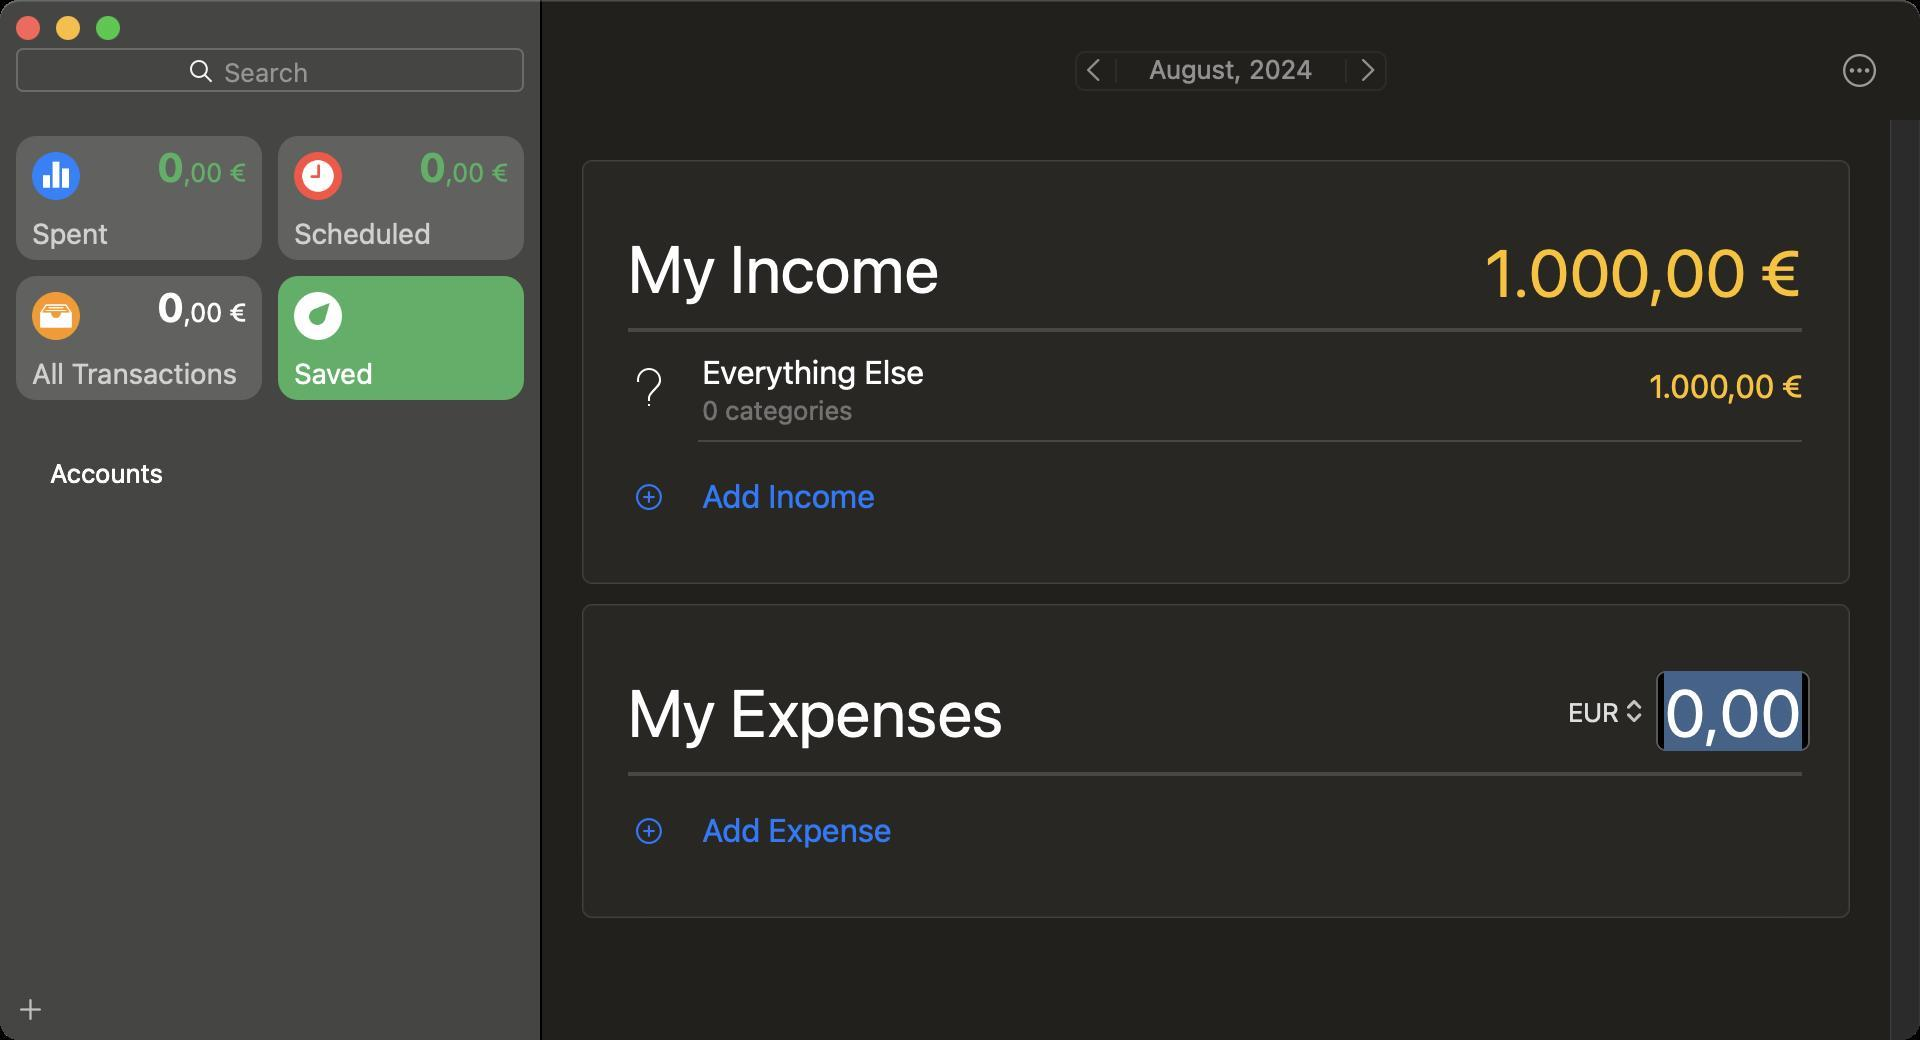
Accessibility tree:
{"name": "Money", "role": "AXWindow", "description": null, "role_description": "standard window", "value": null, "position": "384.00;317.00", "size": "960;520", "children": [{"name": null, "role": "AXSplitGroup", "description": null, "role_description": "split group", "value": null, "position": "0.00;0.00", "size": "960;520", "children": [{"name": null, "role": "AXTextField", "description": null, "role_description": "text field", "value": null, "position": "110.00;27.00", "size": "128;17", "children": []}, {"name": null, "role": "AXList", "description": null, "role_description": "collection", "value": null, "position": "0.00;60.00", "size": "270;150", "children": [{"name": null, "role": "AXList", "description": null, "role_description": "section", "value": null, "position": "8.00;68.00", "size": "254;132", "children": [{"name": null, "role": "AXGroup", "description": null, "role_description": "group", "value": null, "position": "8.00;68.00", "size": "254;132", "children": []}]}]}, {"name": null, "role": "AXScrollArea", "description": null, "role_description": "scroll area", "value": null, "position": "0.00;210.00", "size": "270;280", "children": [{"name": null, "role": "AXOutline", "description": null, "role_description": "outline", "value": null, "position": "0.00;210.00", "size": "255;280", "children": [{"name": null, "role": "AXRow", "description": null, "role_description": "outline row", "value": null, "position": "0.00;220.00", "size": "255;1", "children": [{"name": null, "role": "AXCell", "description": null, "role_description": "cell", "value": null, "position": "10.00;220.00", "size": "235;1", "children": [{"name": null, "role": "AXStaticText", "description": null, "role_description": "text", "value": "", "position": "23.00;212.00", "size": "4;17", "children": []}]}]}, {"name": null, "role": "AXRow", "description": null, "role_description": "outline row", "value": null, "position": "0.00;221.00", "size": "255;30", "children": [{"name": null, "role": "AXCell", "description": null, "role_description": "cell", "value": null, "position": "10.00;221.00", "size": "235;30", "children": [{"name": null, "role": "AXStaticText", "description": null, "role_description": "text", "value": "Accounts", "position": "23.00;227.50", "size": "61;17", "children": []}]}]}, {"name": null, "role": "AXColumn", "description": null, "role_description": "column", "value": null, "position": "10.00;210.00", "size": "235;280", "children": []}]}, {"name": null, "role": "AXScrollBar", "description": null, "role_description": "scroll bar", "value": 0.0, "position": "255.00;210.00", "size": "15;280", "children": []}]}, {"name": "", "role": "AXButton", "description": "add", "role_description": "button", "value": null, "position": "8.00;495.50", "size": "14;18", "children": []}, {"name": null, "role": "AXSplitter", "description": null, "role_description": "splitter", "value": 270.0, "position": "270.00;28.00", "size": "1;492", "children": []}, {"name": "", "role": "AXButton", "description": "action", "role_description": "button", "value": null, "position": "920.00;25.00", "size": "20;20", "children": []}, {"name": null, "role": "AXScrollArea", "description": null, "role_description": "scroll area", "value": null, "position": "271.00;60.00", "size": "689;460", "children": [{"name": null, "role": "AXGroup", "description": null, "role_description": "group", "value": null, "position": "288.00;78.00", "size": "640;218", "children": [{"name": null, "role": "AXOutline", "description": null, "role_description": "outline", "value": null, "position": "297.00;91.00", "size": "622;195", "children": [{"name": null, "role": "AXRow", "description": null, "role_description": "outline row", "value": null, "position": "297.00;101.00", "size": "622;65", "children": [{"name": null, "role": "AXCell", "description": null, "role_description": "cell", "value": null, "position": "307.00;101.00", "size": "602;65", "children": [{"name": null, "role": "AXTextField", "description": null, "role_description": "text field", "value": "1.000,00 €", "position": "734.00;113.50", "size": "171;40", "children": []}, {"name": null, "role": "AXStaticText", "description": null, "role_description": "text", "value": "My Income", "position": "312.00;113.50", "size": "164;40", "children": []}, {"name": null, "role": "AXStaticText", "description": null, "role_description": "text", "value": "", "position": "312.00;141.00", "size": "8;17", "children": []}, {"name": null, "role": "AXImage", "description": "", "role_description": "image", "value": null, "position": "314.00;123.00", "size": "21;21", "children": []}]}]}, {"name": null, "role": "AXRow", "description": null, "role_description": "outline row", "value": null, "position": "297.00;166.00", "size": "622;55", "children": [{"name": null, "role": "AXCell", "description": null, "role_description": "cell", "value": null, "position": "307.00;166.00", "size": "602;55", "children": [{"name": null, "role": "AXTextField", "description": null, "role_description": "text field", "value": "1.000,00 €", "position": "816.00;182.00", "size": "89;23", "children": []}, {"name": null, "role": "AXImage", "description": "", "role_description": "image", "value": null, "position": "314.00;183.00", "size": "21;21", "children": []}, {"name": null, "role": "AXStaticText", "description": null, "role_description": "text", "value": "Everything Else", "position": "347.00;175.00", "size": "124;22", "children": []}, {"name": null, "role": "AXStaticText", "description": null, "role_description": "text", "value": "0 categories", "position": "349.00;196.00", "size": "84;17", "children": []}]}]}, {"name": null, "role": "AXRow", "description": null, "role_description": "outline row", "value": null, "position": "297.00;221.00", "size": "622;55", "children": [{"name": null, "role": "AXCell", "description": null, "role_description": "cell", "value": null, "position": "307.00;221.00", "size": "602;55", "children": [{"name": null, "role": "AXImage", "description": "AddBudgetRecordButton", "role_description": "image", "value": null, "position": "314.00;235.00", "size": "21;27", "children": []}, {"name": null, "role": "AXStaticText", "description": null, "role_description": "text", "value": "", "position": "313.00;276.00", "size": "0;0", "children": []}, {"name": null, "role": "AXTextField", "description": null, "role_description": "text field", "value": "", "position": "349.00;239.00", "size": "154;22", "children": []}]}]}, {"name": null, "role": "AXColumn", "description": null, "role_description": "column", "value": null, "position": "307.00;91.00", "size": "602;195", "children": []}]}]}, {"name": null, "role": "AXGroup", "description": null, "role_description": "group", "value": null, "position": "288.00;300.00", "size": "640;163", "children": [{"name": null, "role": "AXOutline", "description": null, "role_description": "outline", "value": null, "position": "297.00;313.00", "size": "622;140", "children": [{"name": null, "role": "AXRow", "description": null, "role_description": "outline row", "value": null, "position": "297.00;323.00", "size": "622;65", "children": [{"name": null, "role": "AXCell", "description": null, "role_description": "cell", "value": null, "position": "307.00;323.00", "size": "602;65", "children": [{"name": null, "role": "AXTextField", "description": null, "role_description": "text field", "value": "0,00", "position": "828.00;335.50", "size": "77;40", "children": []}, {"name": null, "role": "AXPopUpButton", "description": null, "role_description": "pop up button", "value": "EUR", "position": "781.00;347.00", "size": "46;17", "children": []}, {"name": null, "role": "AXStaticText", "description": null, "role_description": "text", "value": "My Expenses", "position": "312.00;335.50", "size": "197;40", "children": []}, {"name": null, "role": "AXStaticText", "description": null, "role_description": "text", "value": "", "position": "312.00;363.00", "size": "8;17", "children": []}, {"name": null, "role": "AXImage", "description": "", "role_description": "image", "value": null, "position": "314.00;345.00", "size": "21;21", "children": []}]}]}, {"name": null, "role": "AXRow", "description": null, "role_description": "outline row", "value": null, "position": "297.00;388.00", "size": "622;55", "children": [{"name": null, "role": "AXCell", "description": null, "role_description": "cell", "value": null, "position": "307.00;388.00", "size": "602;55", "children": [{"name": null, "role": "AXImage", "description": "AddBudgetRecordButton", "role_description": "image", "value": null, "position": "314.00;402.00", "size": "21;27", "children": []}, {"name": null, "role": "AXStaticText", "description": null, "role_description": "text", "value": "", "position": "313.00;443.00", "size": "0;0", "children": []}, {"name": null, "role": "AXTextField", "description": null, "role_description": "text field", "value": "", "position": "349.00;406.00", "size": "154;22", "children": []}]}]}, {"name": null, "role": "AXColumn", "description": null, "role_description": "column", "value": null, "position": "307.00;313.00", "size": "602;140", "children": []}]}]}, {"name": null, "role": "AXScrollBar", "description": null, "role_description": "scroll bar", "value": 0.0, "position": "945.00;60.00", "size": "15;460", "children": []}]}, {"name": null, "role": "AXGroup", "description": null, "role_description": "group", "value": null, "position": "536.50;24.50", "size": "158;23", "children": [{"name": null, "role": "AXButton", "description": "go left", "role_description": "button", "value": null, "position": "536.50;24.50", "size": "22;23", "children": []}, {"name": null, "role": "AXButton", "description": "August, 2024", "role_description": "button", "value": null, "position": "558.50;24.50", "size": "115;23", "children": []}, {"name": null, "role": "AXButton", "description": "go right", "role_description": "button", "value": null, "position": "673.50;24.50", "size": "21;23", "children": []}]}]}, {"name": null, "role": "AXButton", "description": null, "role_description": "close button", "value": null, "position": "7.00;6.00", "size": "14;16", "children": []}, {"name": null, "role": "AXButton", "description": null, "role_description": "full screen button", "value": null, "position": "47.00;6.00", "size": "14;16", "children": [{"name": null, "role": "AXGroup", "description": null, "role_description": "group", "value": null, "position": "47.00;6.00", "size": "14;16", "children": [{"name": null, "role": "AXGroup", "description": null, "role_description": "group", "value": null, "position": "47.00;6.00", "size": "14;16", "children": []}]}]}, {"name": null, "role": "AXButton", "description": null, "role_description": "minimize button", "value": null, "position": "27.00;6.00", "size": "14;16", "children": []}]}